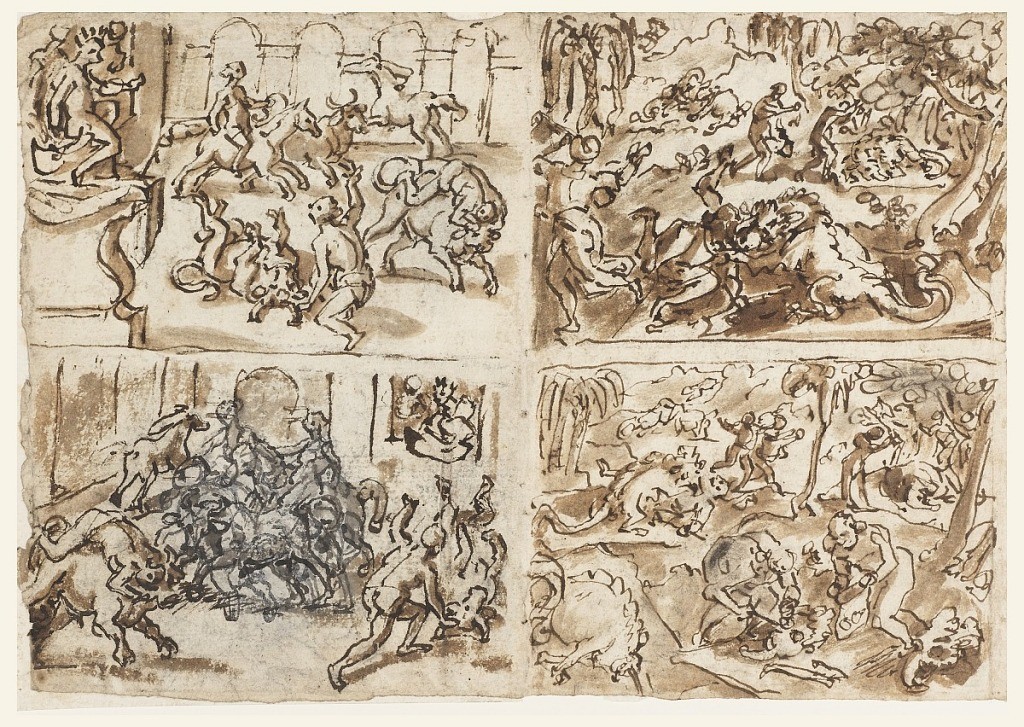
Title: Theagenes taming the Bull in Ethiopia [above left]; Theagenes taming the Bull in Ethiopia [below left]; Dragon Hunt in India [above right]; Dragon Hunt in India [below right].
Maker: Jan van der Straet, called Stradanus, Flemish, 1523–1605
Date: ca. 1600
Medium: Recto: pen and brown ink, brush and brown and black washes over black chalk, with corrections by the artist in white opaque paint on laid paper Verso: pen and brush and brown and black inks over black chalk, with corrections by the artist in white opaque paint on laid paper
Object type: Drawing
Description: Recto, above left: A crowned figure sits on a platform at right. Before him, in an arena, a man kneels beside a bull on its back. A nearby man rides a bull, clasping its horns, while another figure rides a horse.
Recto, below left: A crowned figure at right watches men in an arena attempt to subdue bulls. One bull is on its back at left, with a man kneeling beside it. Another man rides a bull at left. At the center is a cluster of men, horses, and bulls.
Recto, above right: A dragon lies dead in the foreground of a landscape. Men surround it. In the background, a man raises an axe to cut off the head of a second dragon.
Recto, below right: A dragon has been beheaded in the foreground of a landscape. Men lift gems from its head and gather them in a sack. In the background at left another dragon attacks other men, while at background right a man raises an axe to behead a third dragon.
Verso, above right (inverted): Inscription, only some of which is intelligible. Includes an address in Venice.
Verso, below left (rotated): In a landscape, two pilgrims stand near an altar with a figure of mars upon it.
Verso, above right: Interior view with the birth of the Virgin. In the background, St. Anne lies in bed as an attendant brings her a bowl of water. In the foreground, near the hearth, two women bathe the infant Mary.
Verso, below left: A crowned figure observes from left as men attempt to subdue bulls in an arena. One bull is on its back, with a man kneeling over it. Another man rides a bull in the center foreground, clasping its horns.